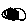
Label: moon